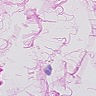
Metastatic tissue present: no